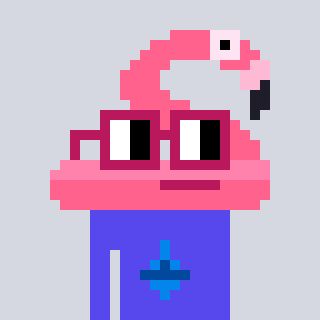
a pixel art character with square dark red glasses, a flamingo-shaped head and a computerblue-colored body on a cool background